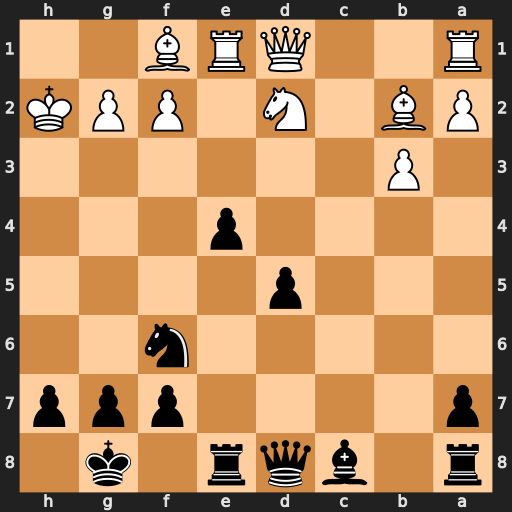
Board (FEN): r1bqr1k1/p4ppp/5n2/3p4/4p3/1P6/PB1N1PPK/R2QRB2
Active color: b
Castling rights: -
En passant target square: -
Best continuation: Ng4+ Qxg4 Bxg4